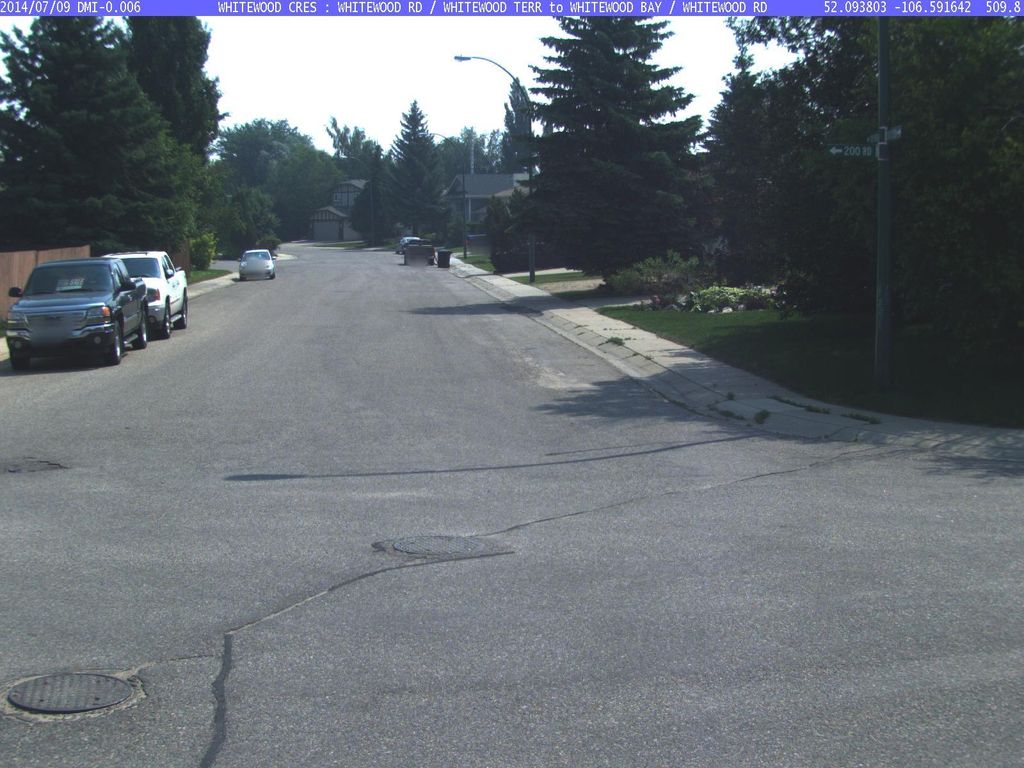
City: saskatoon